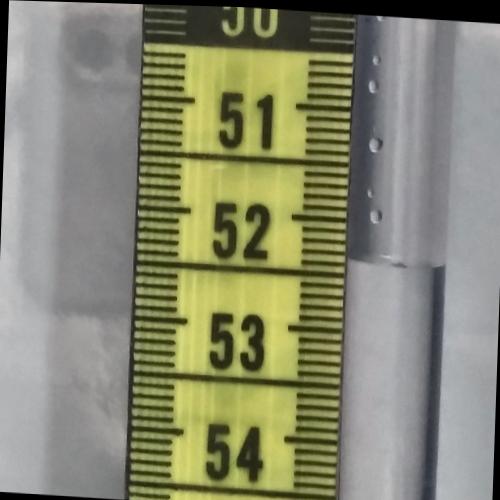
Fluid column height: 52.4 cm